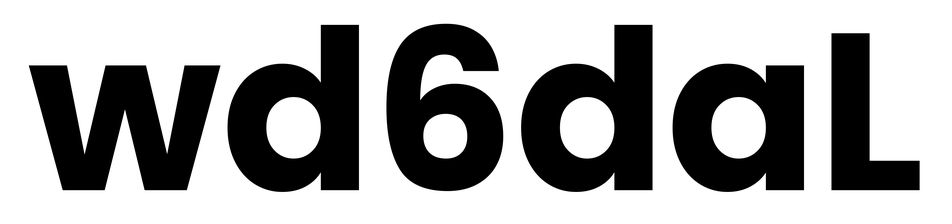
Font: Poppins-Bold